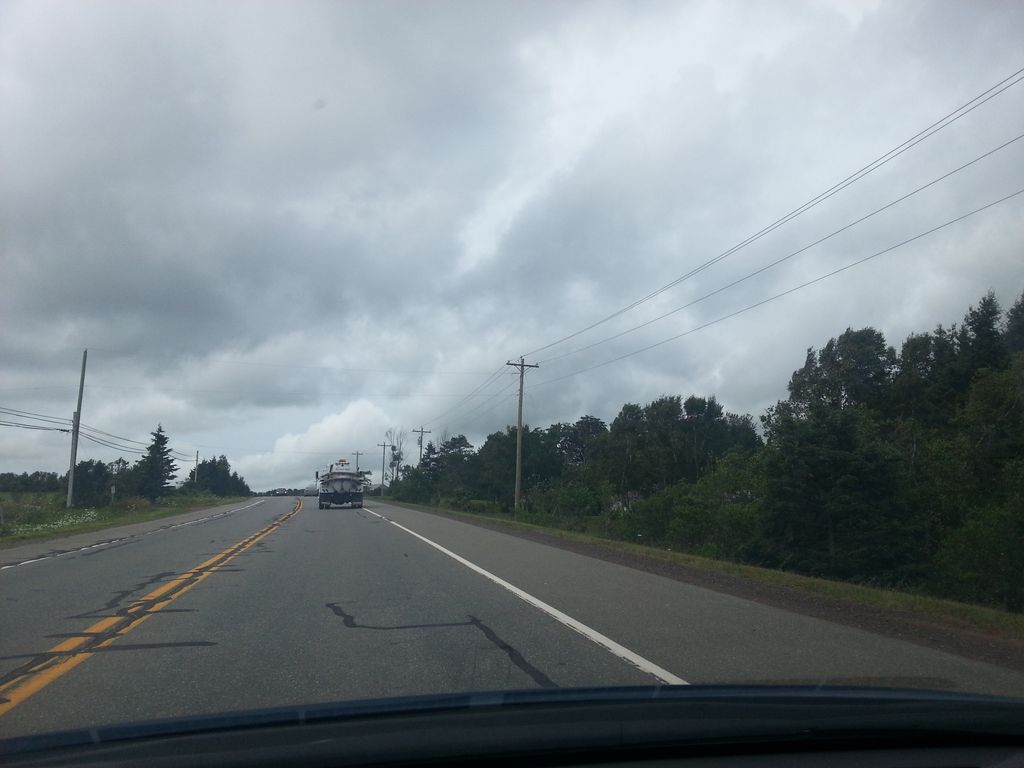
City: charlottetown